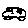
Label: car